Aerial crown-view tile of a tropical tree (Barro Colorado Island, Panama), acquired 20250818:
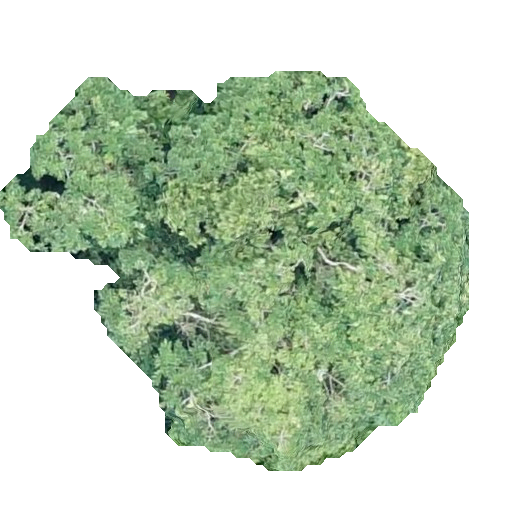
Species: Anacardium excelsum
GBIF accepted scientific name: Anacardium excelsum
Crown area: 183.123 m²